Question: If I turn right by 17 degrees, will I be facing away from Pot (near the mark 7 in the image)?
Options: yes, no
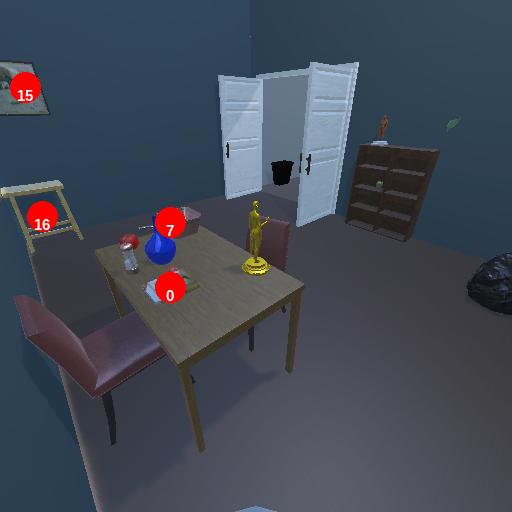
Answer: yes